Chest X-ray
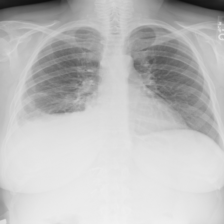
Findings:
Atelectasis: negative
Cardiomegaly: negative
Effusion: negative
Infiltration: negative
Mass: negative
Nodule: negative
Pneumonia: negative
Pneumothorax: negative
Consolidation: negative
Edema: negative
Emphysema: negative
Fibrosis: negative
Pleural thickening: negative
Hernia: negative